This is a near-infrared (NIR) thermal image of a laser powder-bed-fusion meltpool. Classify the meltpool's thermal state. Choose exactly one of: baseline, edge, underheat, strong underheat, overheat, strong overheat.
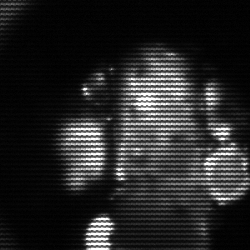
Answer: strong underheat